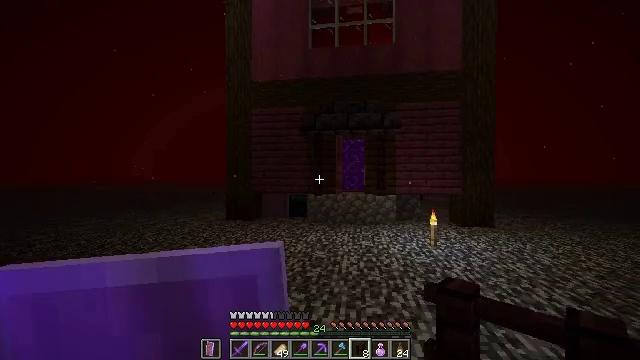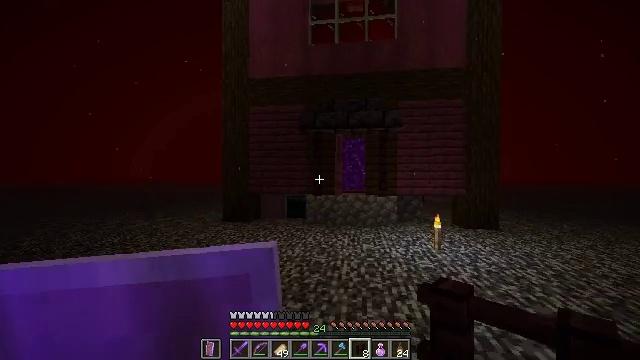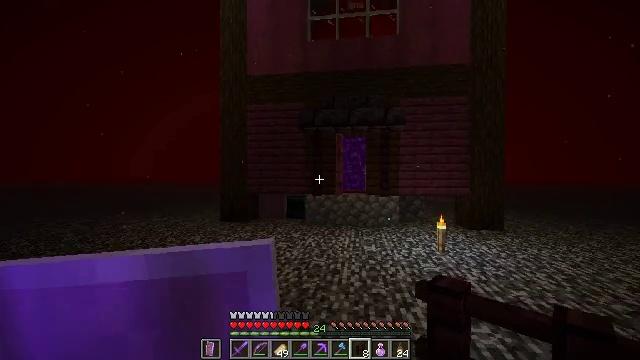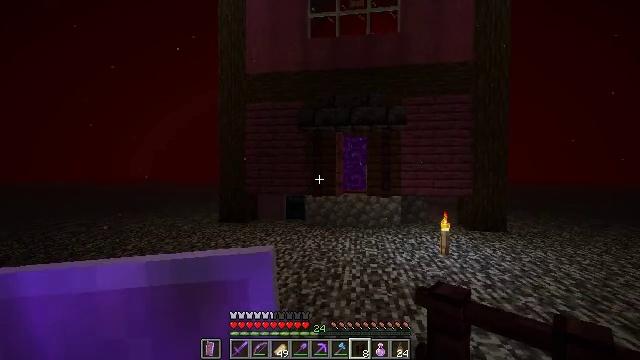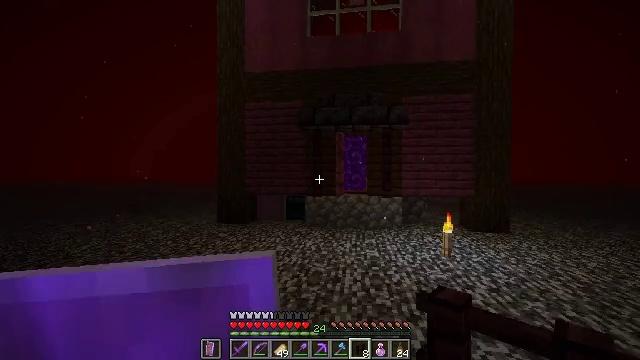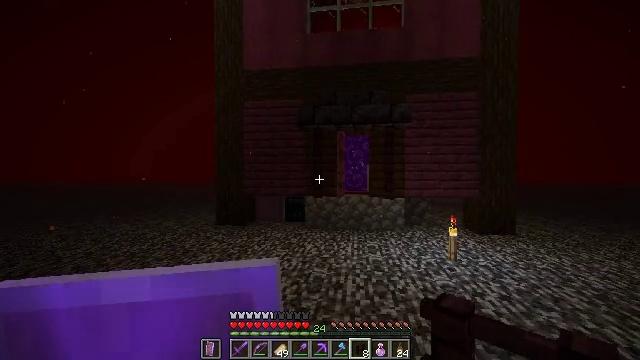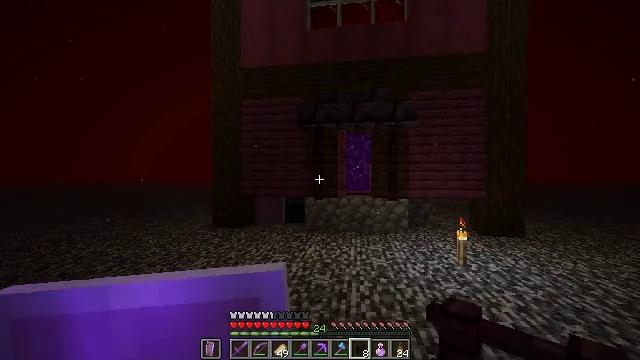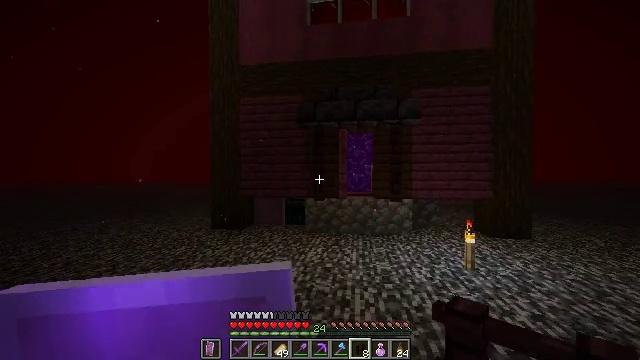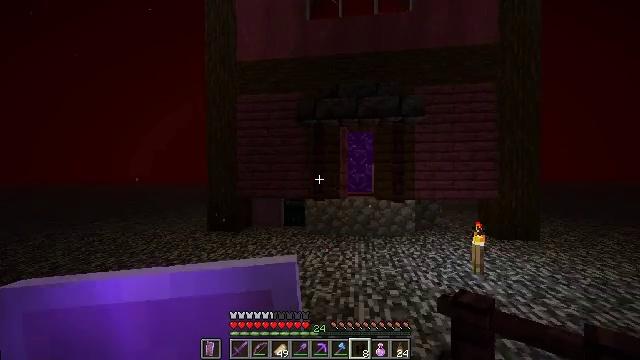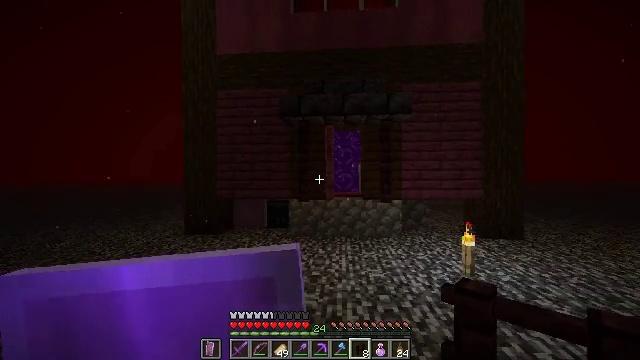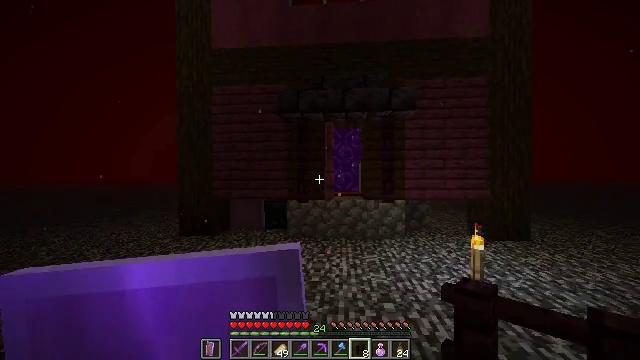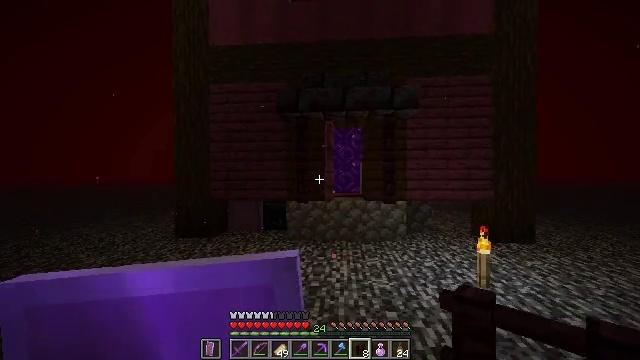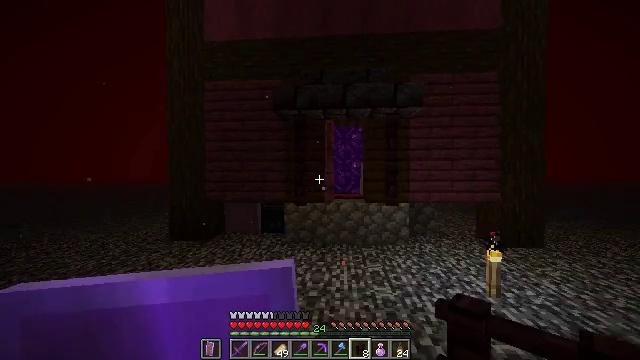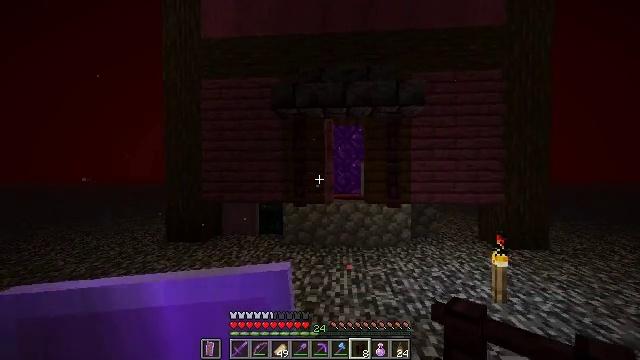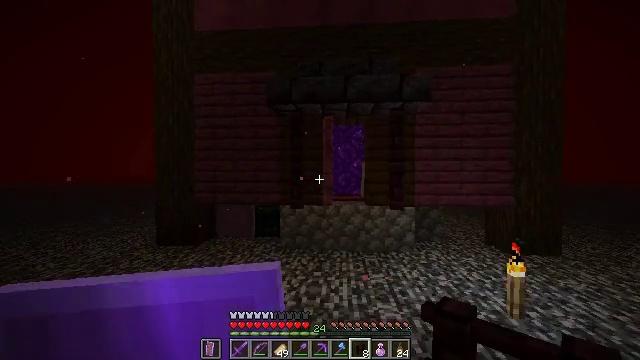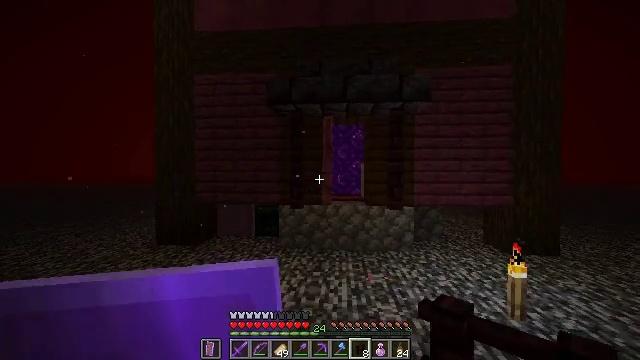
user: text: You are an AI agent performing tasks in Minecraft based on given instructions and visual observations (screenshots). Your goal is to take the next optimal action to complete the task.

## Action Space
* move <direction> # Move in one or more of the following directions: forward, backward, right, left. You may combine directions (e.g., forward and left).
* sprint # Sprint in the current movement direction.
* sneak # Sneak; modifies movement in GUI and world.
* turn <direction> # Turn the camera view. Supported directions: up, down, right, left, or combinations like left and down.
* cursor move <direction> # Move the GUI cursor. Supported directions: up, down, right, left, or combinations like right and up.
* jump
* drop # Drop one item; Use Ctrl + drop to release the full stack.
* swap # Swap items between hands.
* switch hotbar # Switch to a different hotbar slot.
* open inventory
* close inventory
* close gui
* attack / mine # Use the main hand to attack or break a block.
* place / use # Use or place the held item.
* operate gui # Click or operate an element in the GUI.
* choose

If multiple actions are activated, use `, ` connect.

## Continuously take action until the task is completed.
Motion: motion action
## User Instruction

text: Mine the crimson planks.
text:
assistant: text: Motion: move forward
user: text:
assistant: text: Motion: move forward
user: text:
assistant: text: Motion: move forward
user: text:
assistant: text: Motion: move forward
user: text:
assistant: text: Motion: move forward
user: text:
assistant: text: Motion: move forward
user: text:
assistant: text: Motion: move forward
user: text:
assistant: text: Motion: move forward
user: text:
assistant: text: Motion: move forward, turn right
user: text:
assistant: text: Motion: move forward
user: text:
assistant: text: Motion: move forward
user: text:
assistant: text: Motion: move forward
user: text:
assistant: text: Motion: move forward
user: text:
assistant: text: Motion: move forward, sprint
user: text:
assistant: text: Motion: move forward, sprint
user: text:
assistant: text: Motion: move forward, sprint
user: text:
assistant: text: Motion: move forward, sprint, turn right
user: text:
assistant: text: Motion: move forward, sprint
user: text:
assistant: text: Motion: move forward, sprint, turn right and down
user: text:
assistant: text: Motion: move forward, sprint
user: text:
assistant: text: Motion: move forward, sprint
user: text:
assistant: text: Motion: move forward, sprint
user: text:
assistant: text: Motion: move forward, sprint
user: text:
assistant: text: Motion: move forward, sprint
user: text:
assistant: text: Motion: move forward, sprint
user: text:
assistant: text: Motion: move forward, sprint
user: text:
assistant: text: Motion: move forward, sprint
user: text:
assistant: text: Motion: move forward, sprint
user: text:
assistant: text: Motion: move forward, sprint
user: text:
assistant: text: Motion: move forward, sprint